Question: i have alot of images in a database which has completely different dimensions. i want to make sure that these images have the cut these images so they have same size and still aspect ratio.
so depending on the size i want to do something like this where the div is the wanted size and the image is cut off if it does not fit the size of the div. illustration

code:
'''
<!DOCTYPE html>
<html lang="en">
<head>
<meta charset="utf-8" />
<style type="text/css">
body{
font-family:"Helvetica Neue UltraLight",helvetica,verdana;
margin-left:0;
margin-right:0;
margin-top: 0;
width 100%;
}
section{
padding-left:5px;
padding-right:5px;
font-size:12px;
}
h1{
font-size: 16px;
padding-left:5px;
}
.main_image {
width: 100%;
height: 200px;
}
.main_image img{
width: auto;
height:auto;
}
</style>
</head>
<body>
<div class="main_image">
<img src="[[[main_image]]]" alt="" />
</div>
<h1>[[[title]]]</h1>
<section>
<p>[[[full_text]]]</p>
</section>
</body>
</html>
'''
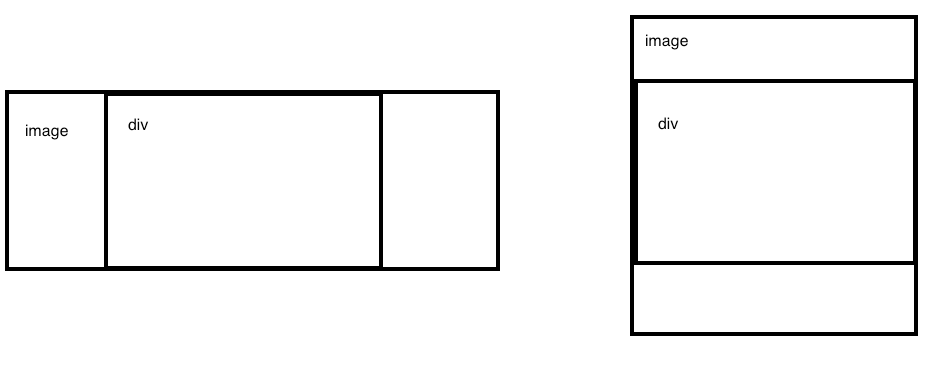
Answer: Set the image as the background of the container, and set its size to cover:
'''
<div class="main_image" style="background-image:url([[[main_image]]])" title="[[[alt_desc]]]"></div>
.main_image {
width: 100%;
height: 200px;
background-size: cover;
}
'''
This will scale the image proportionally to fill the container and "crop" out the excess.